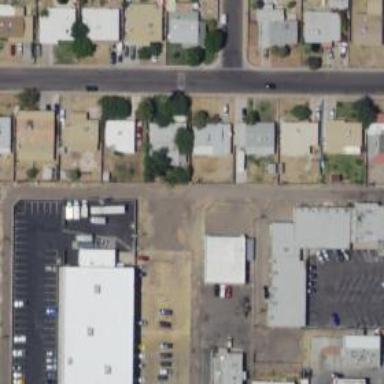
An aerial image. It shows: Alleyway designated as service road.